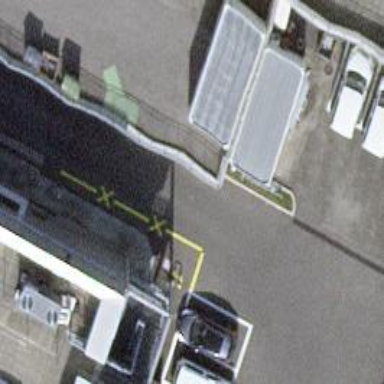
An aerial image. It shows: Concrete parking aisle with steps on the road.